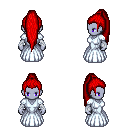
a pixel art fantasy rpg character, female body template, dark elf, purple skin, underdress, metal pants, red extra-long topknot hairstyle, white cloth bandages, brown shoes, four views (front, back, left, right), 2x2 character sprite sheet, small pixel art, hard edges, no anti-aliasing